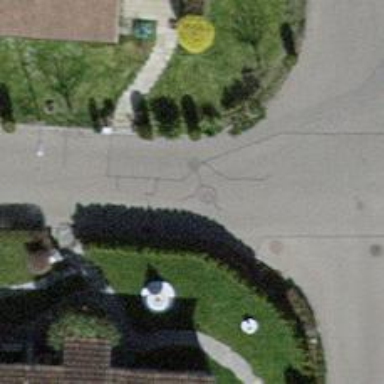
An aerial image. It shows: Residential road with asphalt surface and no sidewalk.